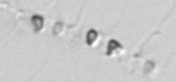
Label: Chaetoceros_socialis